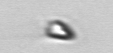
Label: Pyramimonas